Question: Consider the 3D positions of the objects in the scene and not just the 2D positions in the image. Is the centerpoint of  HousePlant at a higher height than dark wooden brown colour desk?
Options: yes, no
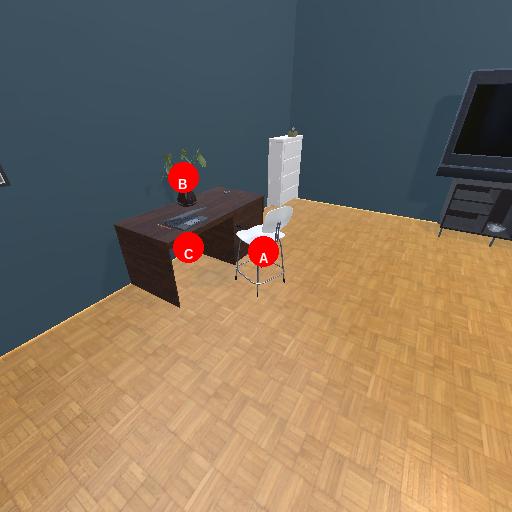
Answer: yes